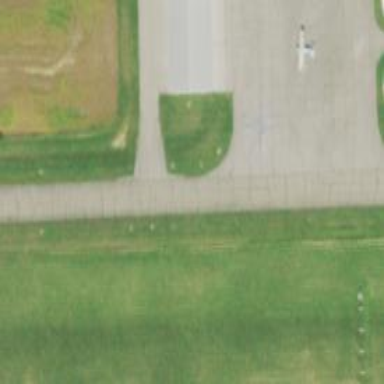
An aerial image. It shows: View of taxiway at the airport.